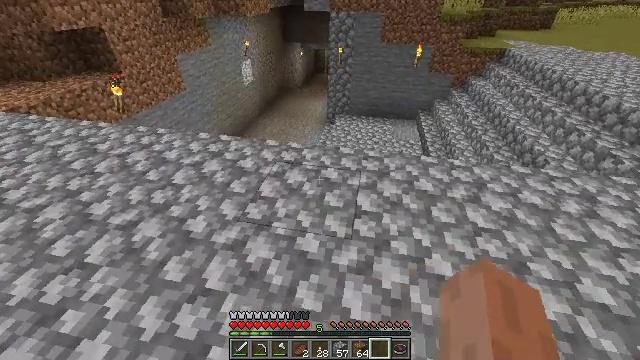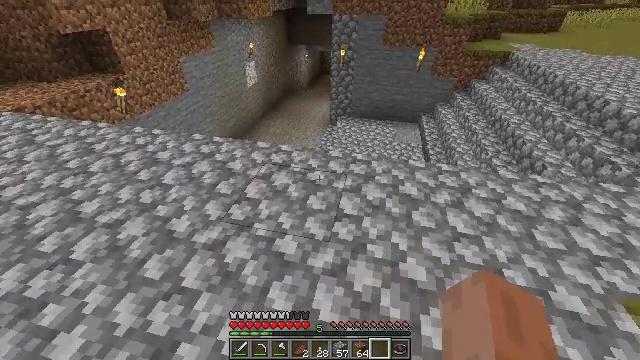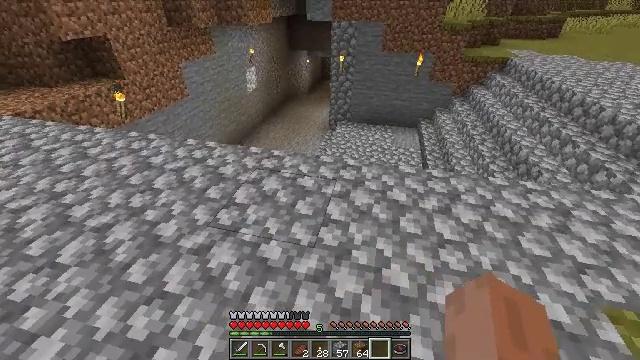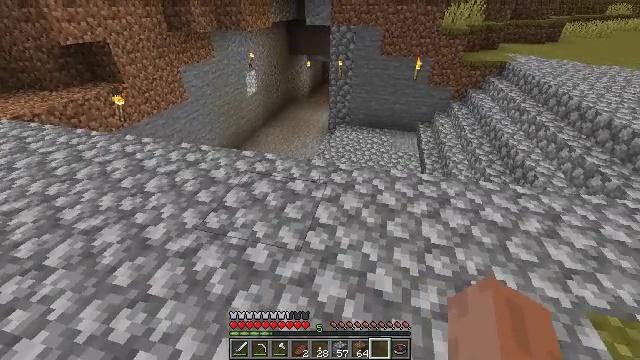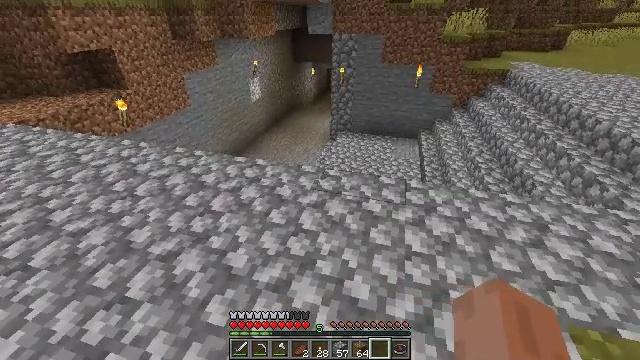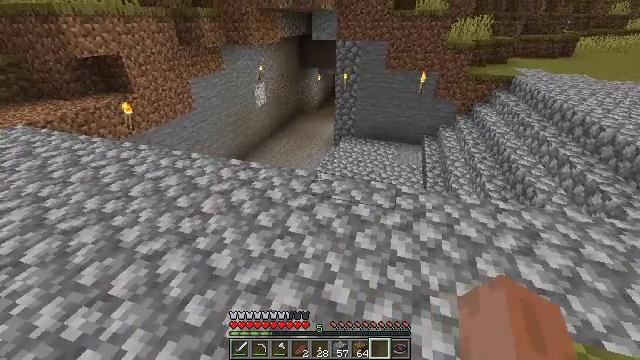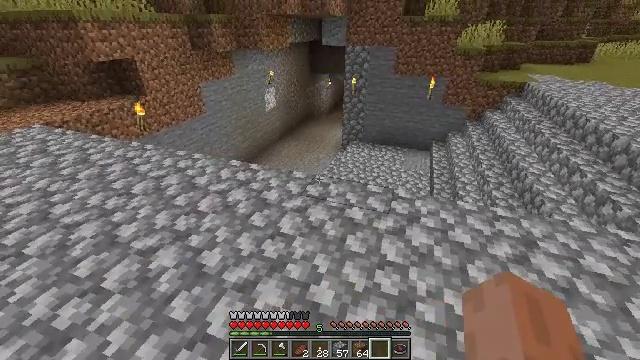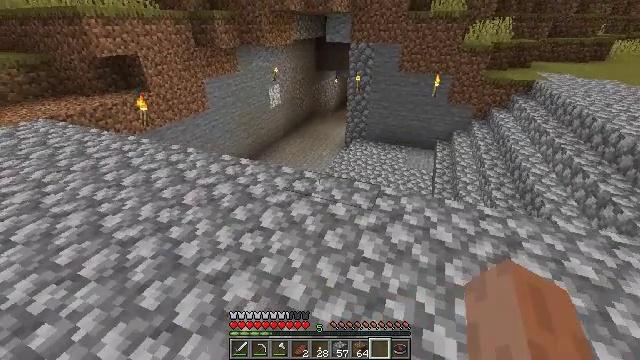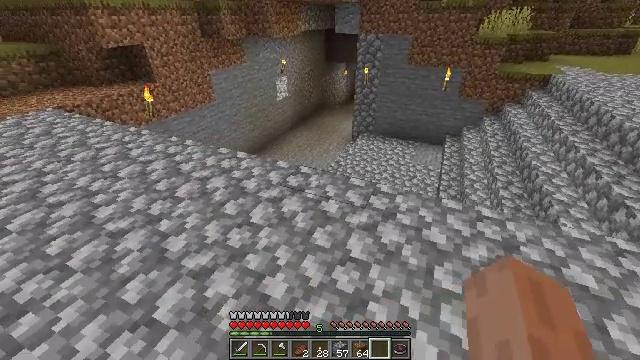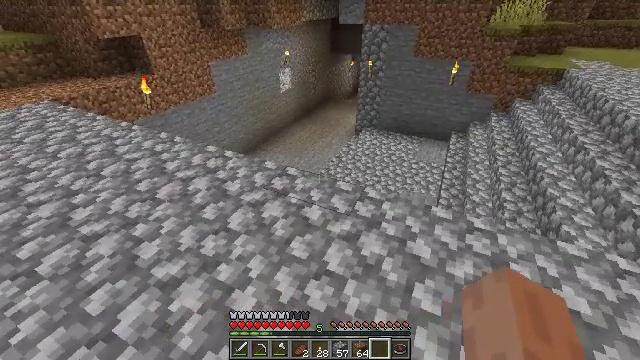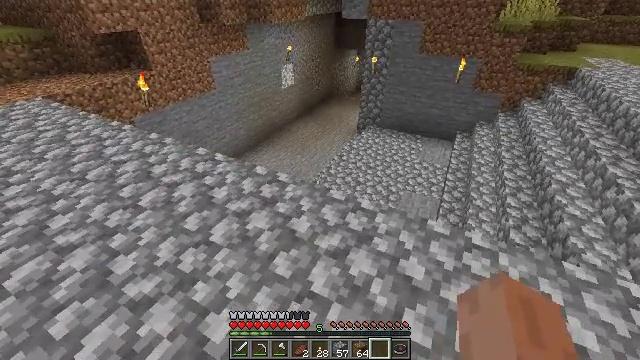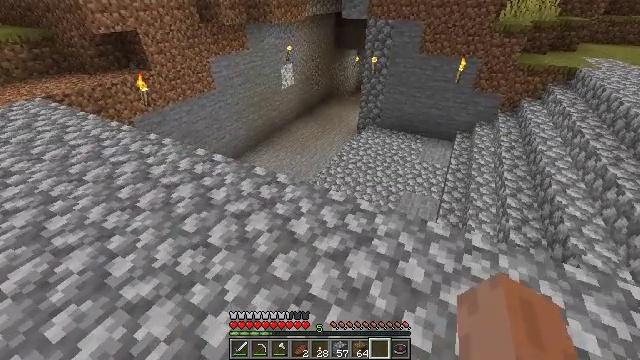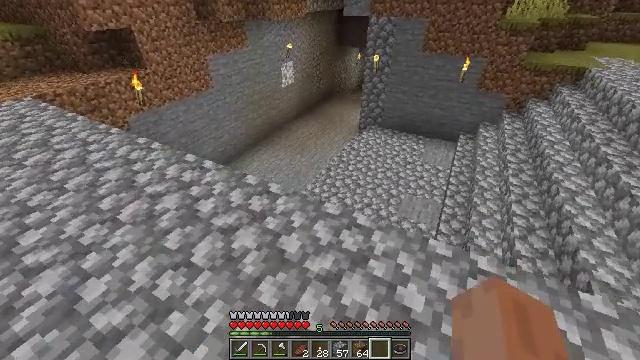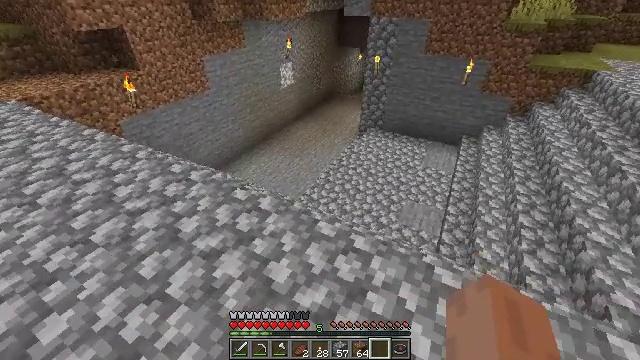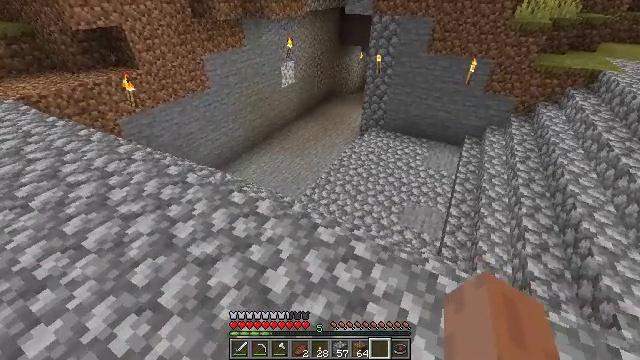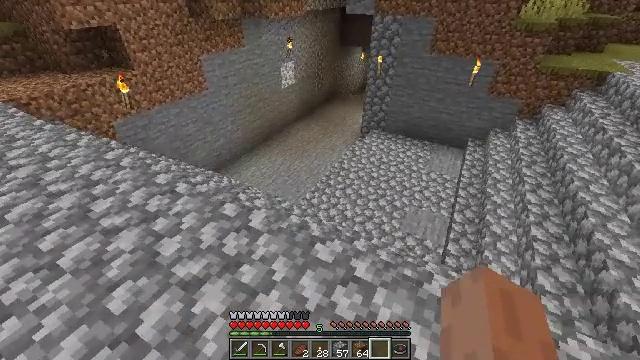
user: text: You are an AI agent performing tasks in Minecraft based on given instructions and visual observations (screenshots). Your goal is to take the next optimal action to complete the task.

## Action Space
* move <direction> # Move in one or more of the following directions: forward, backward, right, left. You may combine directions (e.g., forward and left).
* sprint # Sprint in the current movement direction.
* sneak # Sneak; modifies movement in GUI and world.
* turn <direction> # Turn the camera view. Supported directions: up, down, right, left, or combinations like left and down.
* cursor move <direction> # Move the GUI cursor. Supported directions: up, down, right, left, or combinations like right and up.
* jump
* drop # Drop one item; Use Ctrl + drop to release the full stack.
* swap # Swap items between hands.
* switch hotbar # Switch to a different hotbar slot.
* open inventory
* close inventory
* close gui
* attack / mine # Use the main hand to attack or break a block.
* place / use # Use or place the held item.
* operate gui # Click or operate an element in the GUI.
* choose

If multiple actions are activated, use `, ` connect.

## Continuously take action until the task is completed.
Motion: motion action
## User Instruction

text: Break the cobblestone stairs for materials.
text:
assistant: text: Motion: move right, turn left
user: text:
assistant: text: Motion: move right, turn up
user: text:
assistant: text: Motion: move right
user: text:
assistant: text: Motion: move right, turn left and up
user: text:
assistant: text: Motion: move right, turn left and up
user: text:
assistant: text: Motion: move right, turn left
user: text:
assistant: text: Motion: move forward and move right, turn left
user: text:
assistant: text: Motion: move forward and move right, turn left and down
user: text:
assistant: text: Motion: move forward and move right, turn left and down
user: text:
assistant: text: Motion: move forward, turn left
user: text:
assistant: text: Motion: move forward
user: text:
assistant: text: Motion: move forward
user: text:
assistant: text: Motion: move forward
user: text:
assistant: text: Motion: move forward
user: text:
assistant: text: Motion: move forward
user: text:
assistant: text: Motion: move forward
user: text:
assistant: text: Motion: move forward
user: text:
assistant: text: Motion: move forward
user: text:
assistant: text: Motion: move forward
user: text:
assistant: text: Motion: turn down
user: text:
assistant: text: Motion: no_op
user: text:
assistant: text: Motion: no_op
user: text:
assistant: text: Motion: no_op
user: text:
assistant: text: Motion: turn down
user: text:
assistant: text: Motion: move right, turn down
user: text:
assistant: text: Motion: move right
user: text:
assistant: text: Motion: move right
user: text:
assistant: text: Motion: move right, turn down
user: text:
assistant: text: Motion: move right
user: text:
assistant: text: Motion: move right